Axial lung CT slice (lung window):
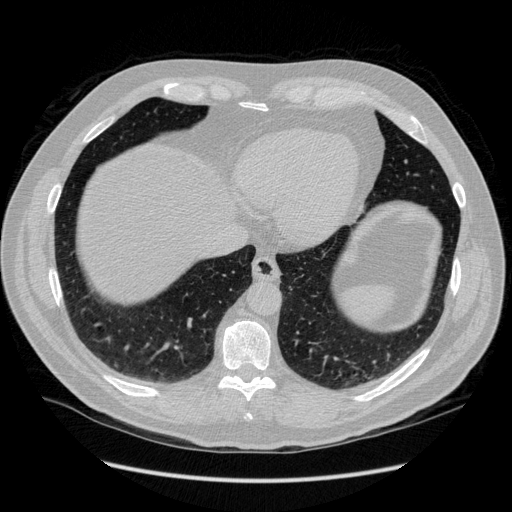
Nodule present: no